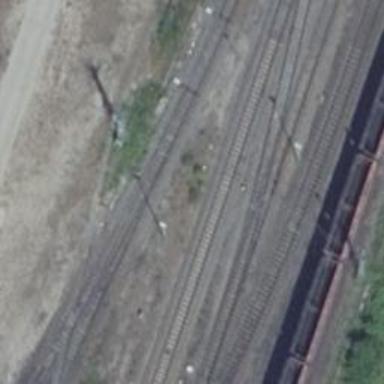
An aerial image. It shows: Railway switch.